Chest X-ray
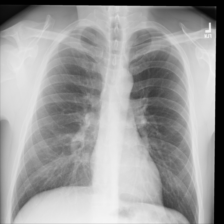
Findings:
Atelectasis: negative
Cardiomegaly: negative
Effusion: negative
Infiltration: negative
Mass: negative
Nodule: negative
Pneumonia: negative
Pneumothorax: negative
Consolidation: negative
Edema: negative
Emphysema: negative
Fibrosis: negative
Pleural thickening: negative
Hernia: negative